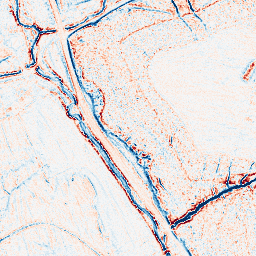
Category: edge_preserving
Decomposition family: anisotropic_diffusion
Decomposition parameters: iterations: 10
kappa: 100
gamma: 0.1
Upsampling method: bspline
Upsampling parameters: scale: 4
Upsampling scale: 4